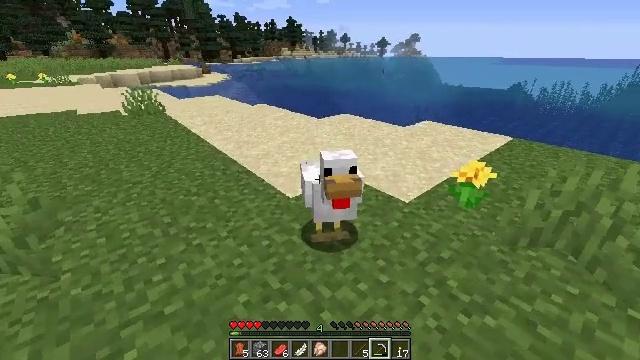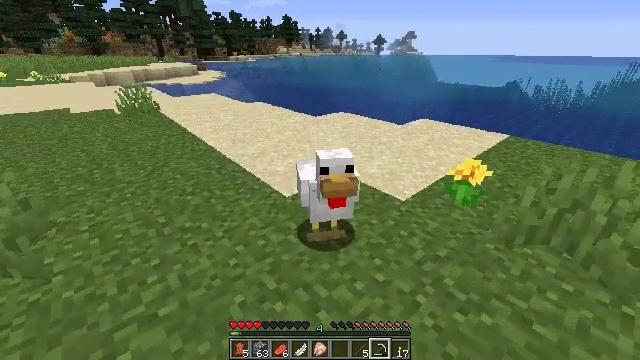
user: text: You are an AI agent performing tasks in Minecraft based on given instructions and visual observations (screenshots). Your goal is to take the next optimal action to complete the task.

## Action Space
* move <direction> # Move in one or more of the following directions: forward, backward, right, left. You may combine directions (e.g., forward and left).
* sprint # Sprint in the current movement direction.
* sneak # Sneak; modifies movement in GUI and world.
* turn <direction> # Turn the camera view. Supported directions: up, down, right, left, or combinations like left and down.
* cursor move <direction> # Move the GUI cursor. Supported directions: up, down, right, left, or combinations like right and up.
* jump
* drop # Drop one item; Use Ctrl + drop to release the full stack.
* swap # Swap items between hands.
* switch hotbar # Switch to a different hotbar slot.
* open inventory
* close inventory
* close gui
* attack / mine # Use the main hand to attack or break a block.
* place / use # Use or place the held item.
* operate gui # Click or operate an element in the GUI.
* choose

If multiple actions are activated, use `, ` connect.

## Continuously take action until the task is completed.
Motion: motion action
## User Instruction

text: Kill the chicken.
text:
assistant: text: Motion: no_op
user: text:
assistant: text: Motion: no_op